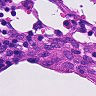
Metastatic tissue present: no